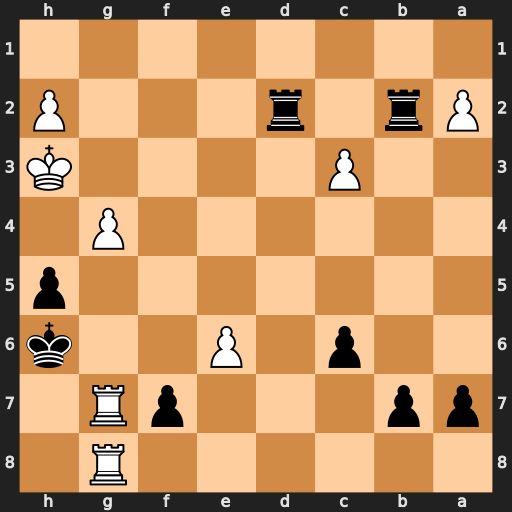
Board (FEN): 6R1/pp3pR1/2p1P2k/7p/6P1/2P4K/Pr1r3P/8
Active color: b
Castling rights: -
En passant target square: -
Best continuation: Rd3+ Kh4 Rxh2#